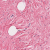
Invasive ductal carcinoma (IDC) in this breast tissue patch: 0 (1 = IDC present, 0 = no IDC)